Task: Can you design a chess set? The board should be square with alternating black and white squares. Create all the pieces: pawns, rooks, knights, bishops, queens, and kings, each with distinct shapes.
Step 70:
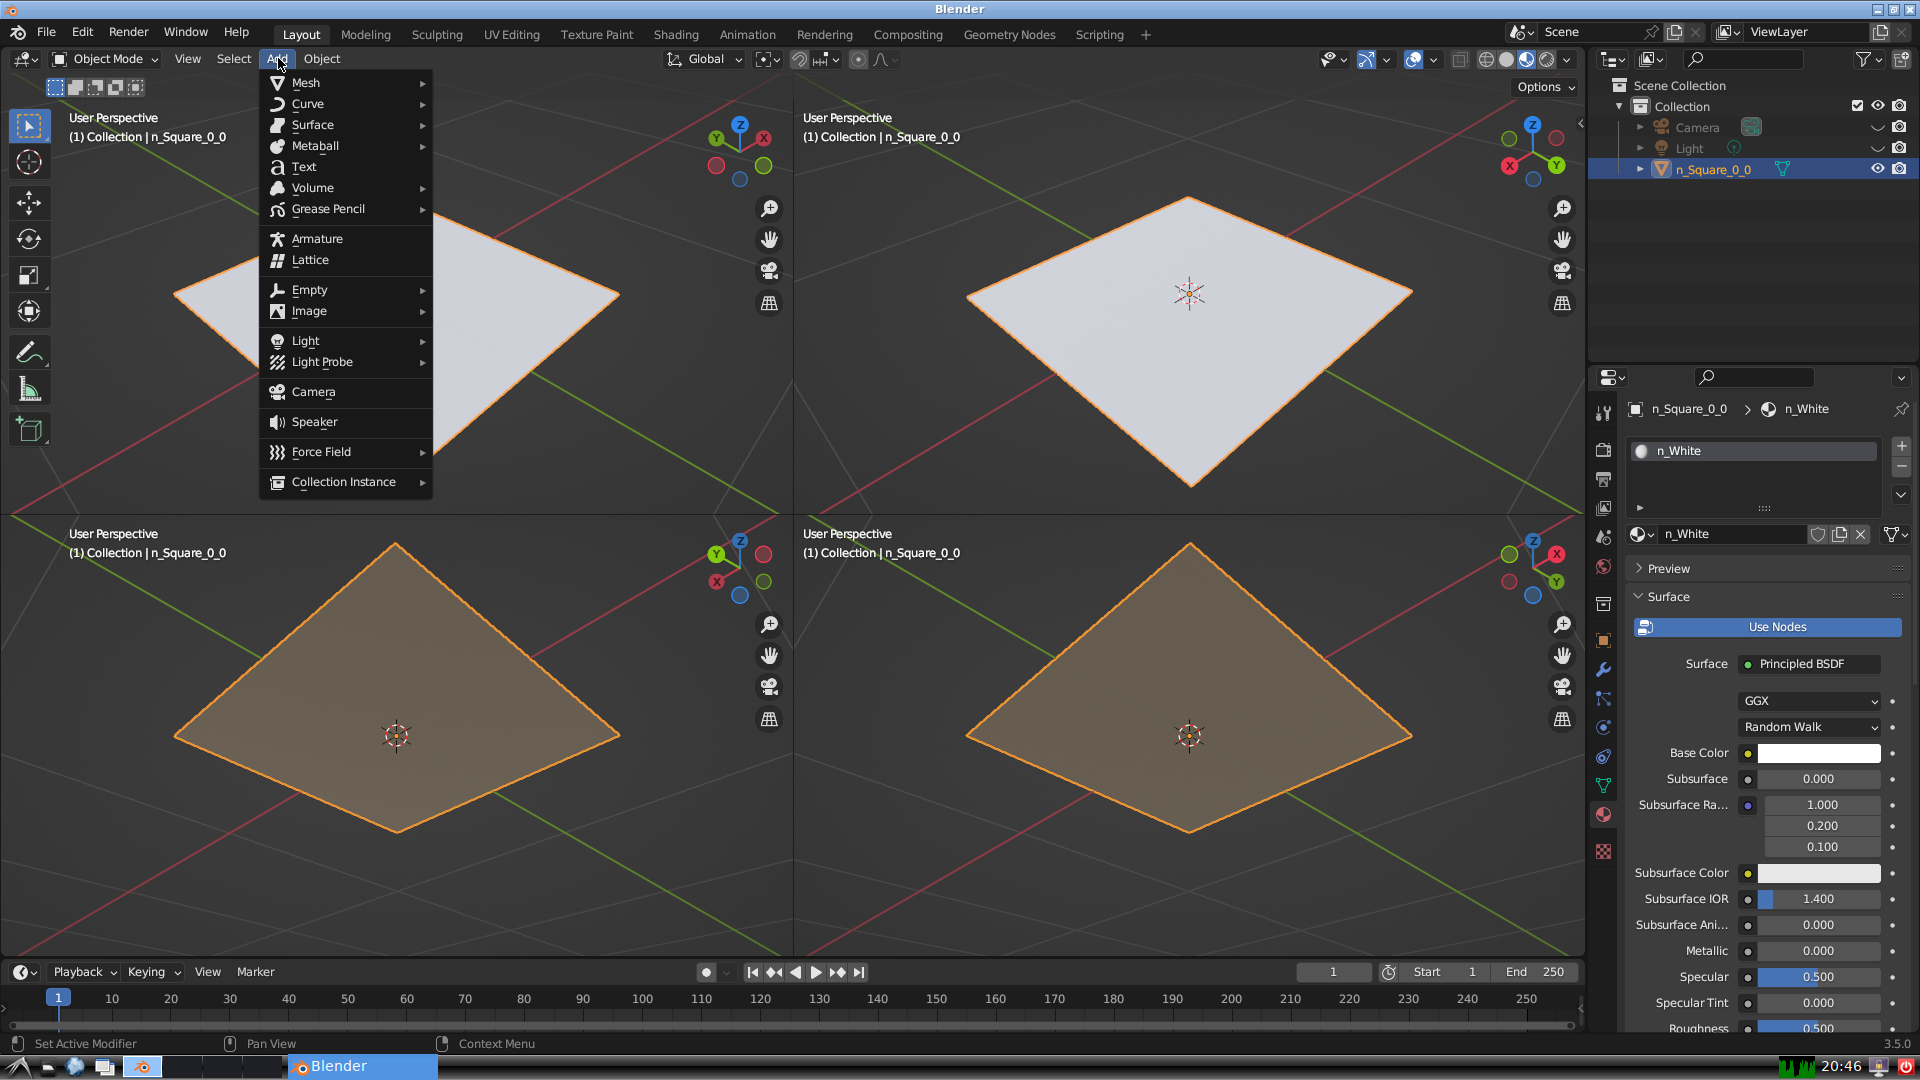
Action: {"mouse_move": [304, 82]}